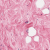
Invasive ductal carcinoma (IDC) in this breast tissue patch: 0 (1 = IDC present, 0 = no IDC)